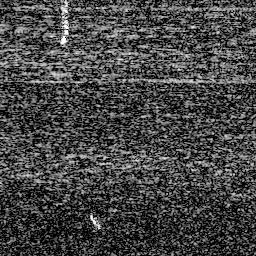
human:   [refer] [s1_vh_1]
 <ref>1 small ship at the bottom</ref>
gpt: <box>[[33, 81, 40, 90, 0]]</box>